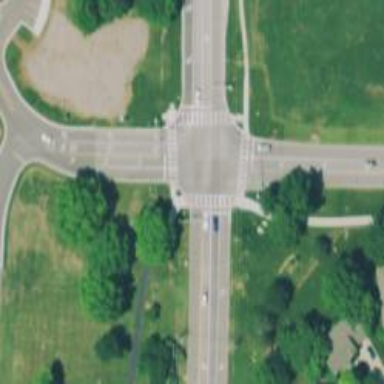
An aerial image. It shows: Path crossing with footway.